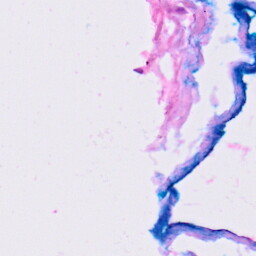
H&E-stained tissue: Lung